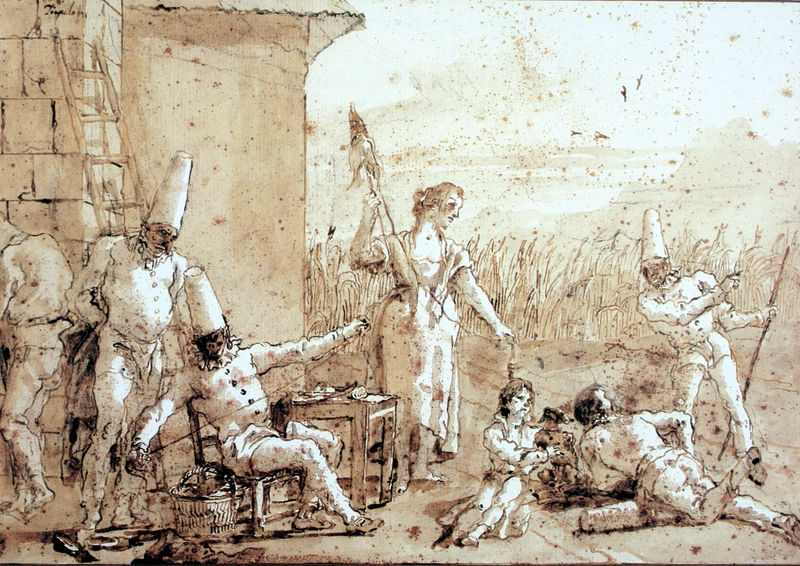
Titel: Pulcinellas Familie auf dem Bauernhof
Künstler: Giovanni Domenico Tiepolo
Standort: London
Institution: Sir Brinsley Ford
Schlagwörter: feuer, gemälde, hand, himmel, mann, wolken, aquarell, frauen, landschaft, menschen, see, sitzen, braun, bunt, finger, frau, grau, holz, hut, hüte, männer, schwarz, skizze, stuhl, szene, tisch, weiss, zeichnung, dach, gebäude, gras, haus, hund, tiere, beige, malerei, faru, halten, kleidung, stehen, stein, steine, erde, feld, gräser, halme, schilf, vögel, qualm, rauch, boden, gewand, kostüm, schnur, kind, bühne, theater, seide, alltag, arbeit, fliegen, kinder, stock, farbig, liegen, sitz, italien, schuhe, stab, fahne, flagge, leine, getreide, weizen, mauer, halm, hof, farblos, sepia, figuren, leiter, luft, karikatur, verkleidung, spielen, handarbeit, nähen, wolle, festhalten, goya, korb, näherin, faden, zeigen, knöpfe, spiel, tusche, blut, maske, erdboden, mauerwerk, clown, angel, kiste, tinte, pantoffel, leben, leid, rde, ähren, deuten, schauspieler, tropfen, pantoffeln, harlekin, lavierung, hasu, angler, spindel, spinnen, alltagsszene, spinnerin, angeln, federzeichnung, bauwerk, tuschezeichnung, steinquader, aquarel, masken, tischs, truppe, pantinen, tiepolo, zwirn, clowns, erdreich, lagerfeuer, bodene, pest, pein, pierrots, flachs, pulcinella, capitano, commedia dellarte, lazzi, männer masken, pulchinella, schauspieöer, anstrenung